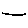
Label: line